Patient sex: F
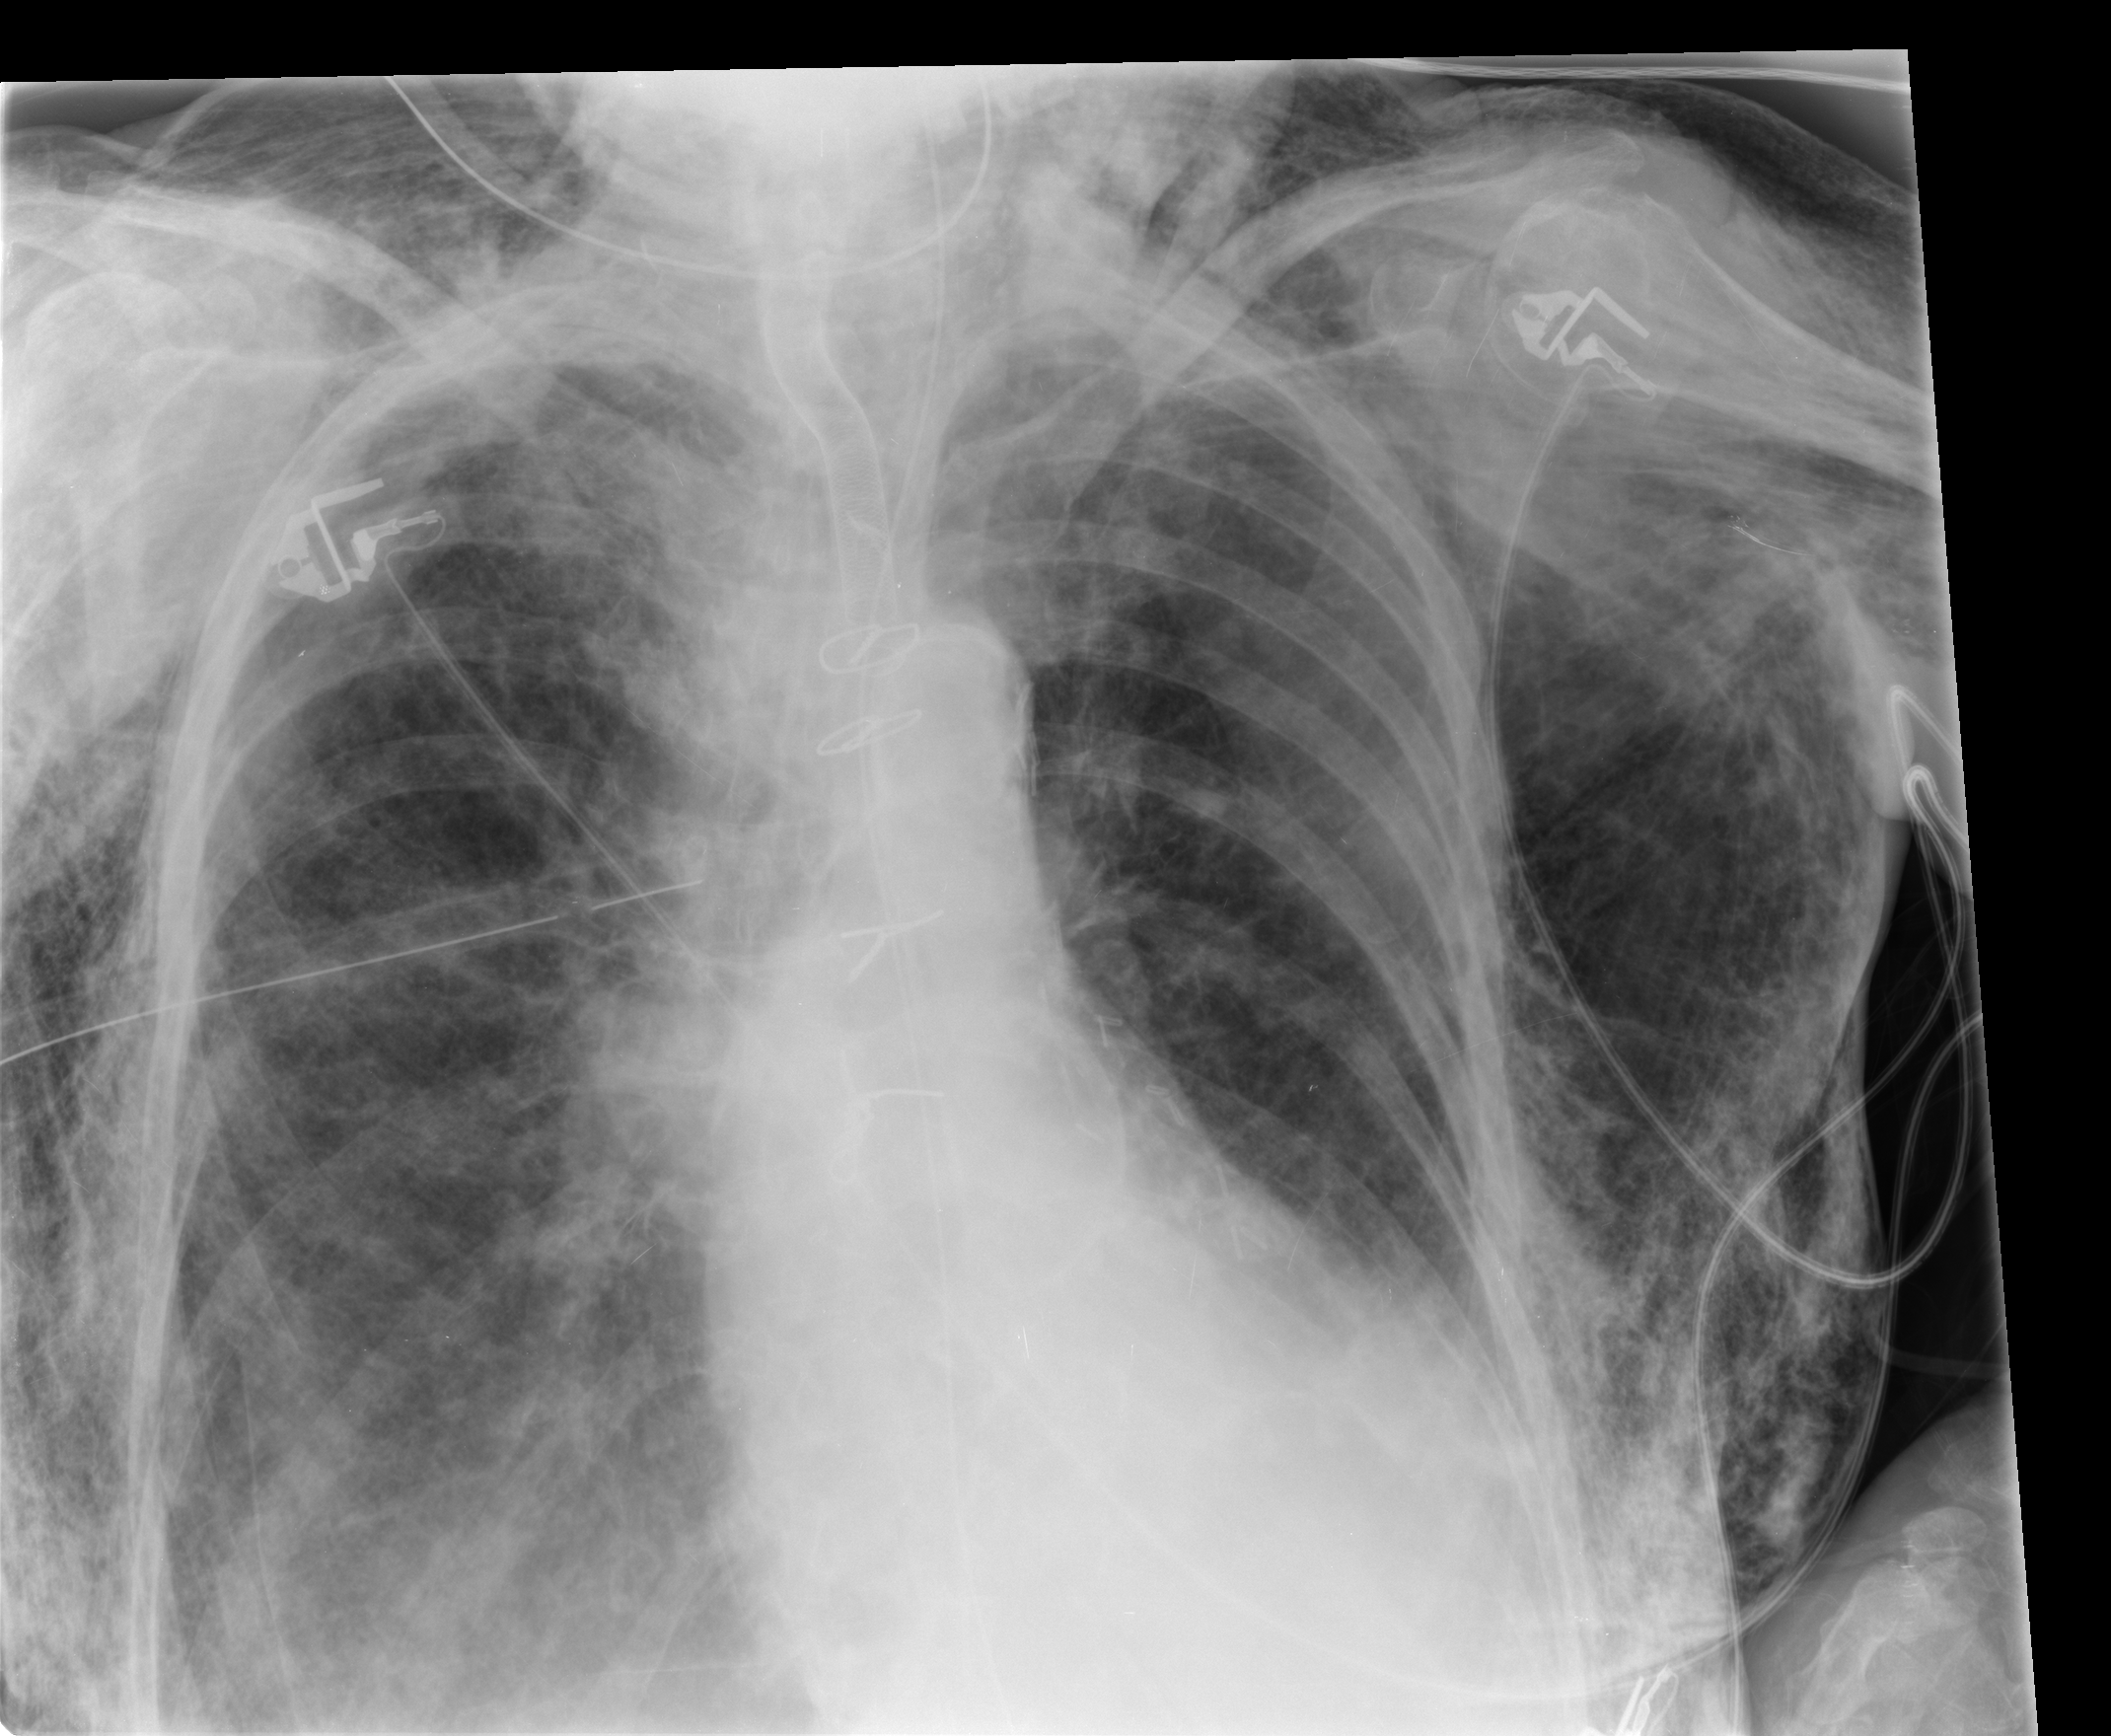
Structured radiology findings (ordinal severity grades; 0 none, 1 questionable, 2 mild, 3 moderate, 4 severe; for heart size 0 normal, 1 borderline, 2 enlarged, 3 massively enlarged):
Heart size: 0
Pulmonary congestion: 0
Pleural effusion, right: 0
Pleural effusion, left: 2
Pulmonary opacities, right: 0
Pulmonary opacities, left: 0
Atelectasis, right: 2
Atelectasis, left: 2